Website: walmart
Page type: cart
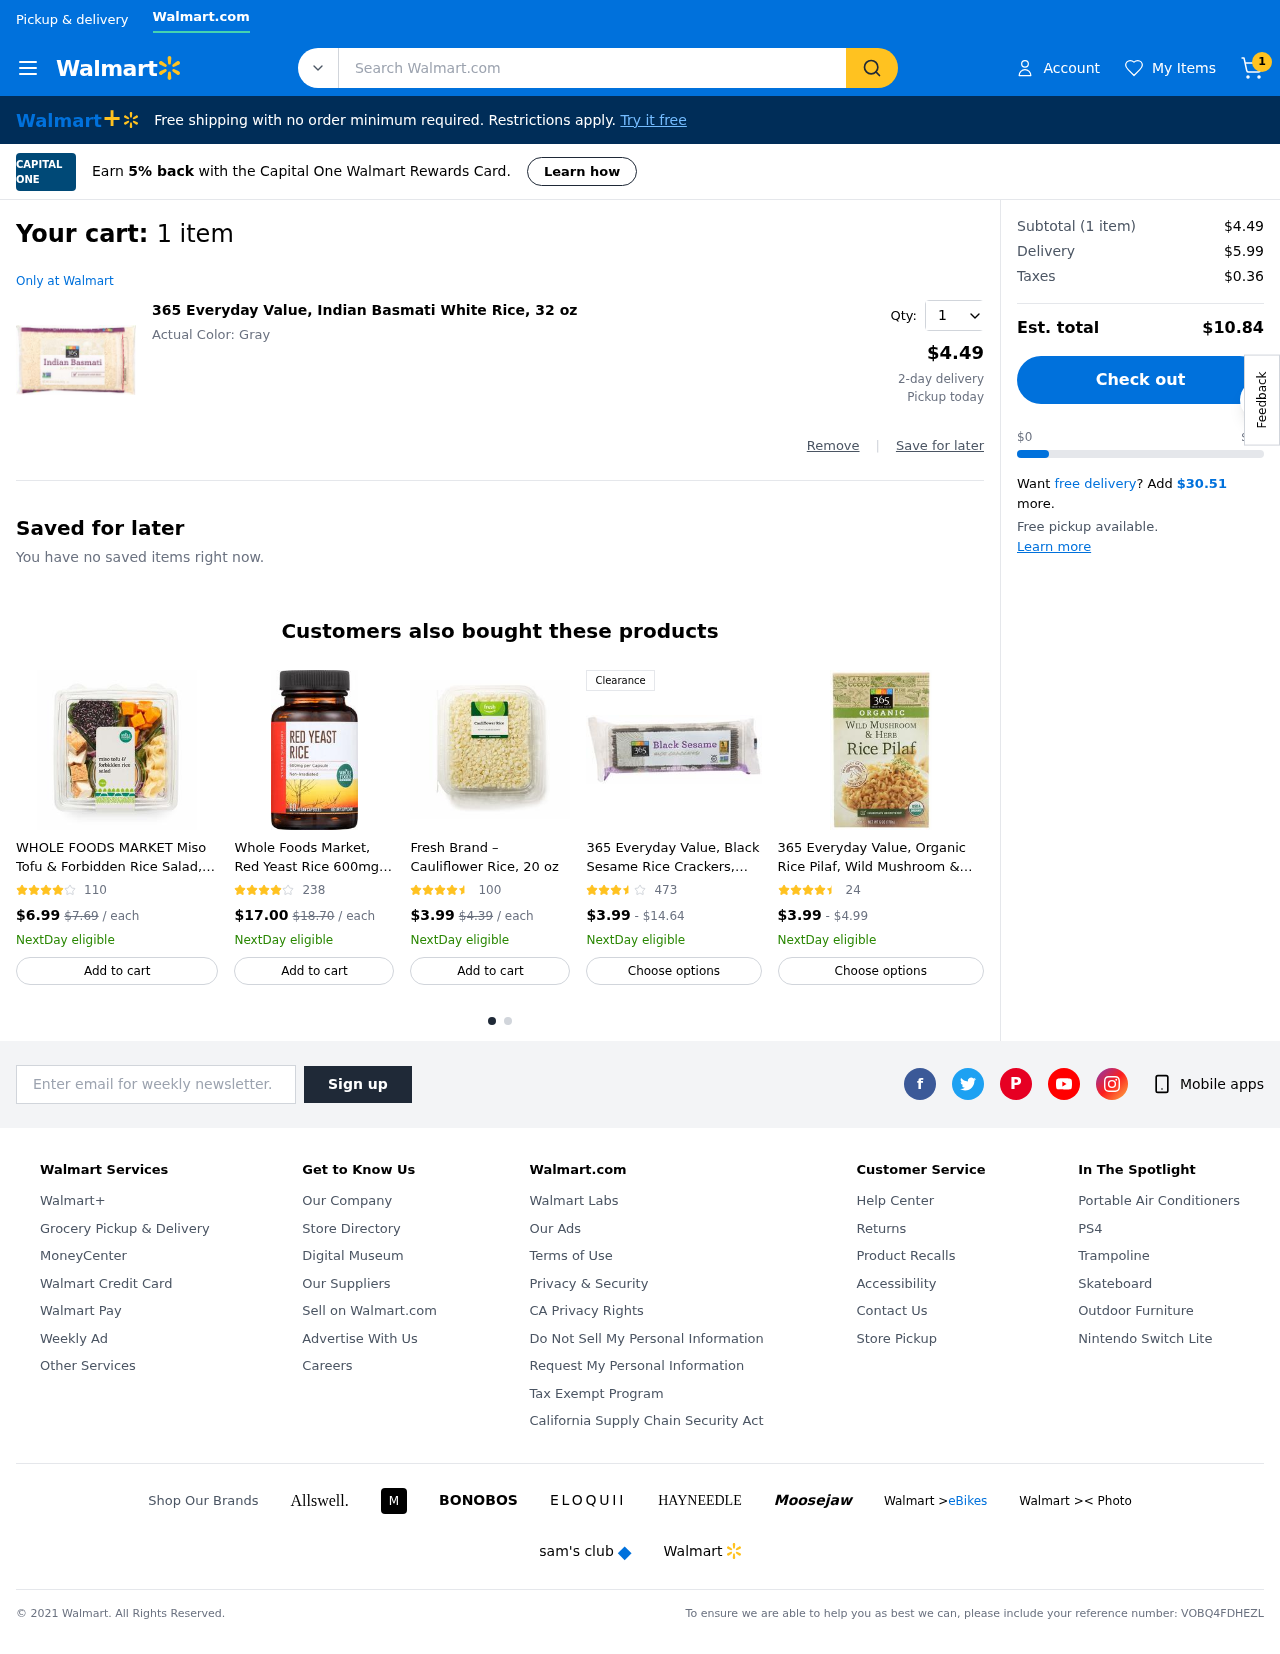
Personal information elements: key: PII_EMAIL
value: stephaniemayo@yahoo.com
Product elements: key: PRODUCT1_NAME
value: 365 Everyday Value, Indian Basmati White Rice, 32 oz
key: PRODUCT1_PRICE
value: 4.49
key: PRODUCT1_QUANTITY
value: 1
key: PRODUCT2_NAME
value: WHOLE FOODS MARKET Miso Tofu & Forbidden Rice Salad, 13.2 OZ
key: PRODUCT2_NUM_RATINGS
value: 110
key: PRODUCT2_PRICE
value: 6.99
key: PRODUCT3_NAME
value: Whole Foods Market, Red Yeast Rice 600mg, 60 ct
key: PRODUCT3_NUM_RATINGS
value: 238
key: PRODUCT3_PRICE
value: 17
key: PRODUCT4_NAME
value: Fresh Brand – Cauliflower Rice, 20 oz
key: PRODUCT4_NUM_RATINGS
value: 100
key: PRODUCT4_PRICE
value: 3.99
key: PRODUCT5_NAME
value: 365 Everyday Value, Black Sesame Rice Crackers, 3.57 oz
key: PRODUCT5_NUM_RATINGS
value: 473
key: PRODUCT5_PRICE
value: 3.99
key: PRODUCT6_NAME
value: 365 Everyday Value, Organic Rice Pilaf, Wild Mushroom & Herb, 6 oz
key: PRODUCT6_NUM_RATINGS
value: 24
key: PRODUCT6_PRICE
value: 3.99
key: PRODUCT2_ORIGINAL_PRICE
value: $7.69
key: PRODUCT3_ORIGINAL_PRICE
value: $18.70
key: PRODUCT4_ORIGINAL_PRICE
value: $4.39
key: PRODUCT5_PRICE_MAX
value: $14.64
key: PRODUCT6_PRICE_MAX
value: $4.99
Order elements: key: ORDER_NUM_ITEMS
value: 1
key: ORDER_NUM_ITEMS
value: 1 item
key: ORDER_SUBTOTAL
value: $4.49
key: ORDER_SHIPPING_COST
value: $5.99
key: ORDER_TAX
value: $0.36
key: ORDER_TOTAL
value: $10.84
Search elements: key: HEADER_SEARCH
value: Search Walmart.com